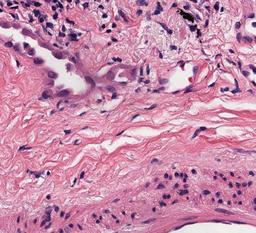
Tumor epithelial tissue: yes
Tumor-associated stroma tissue: yes
Normal tissue: no